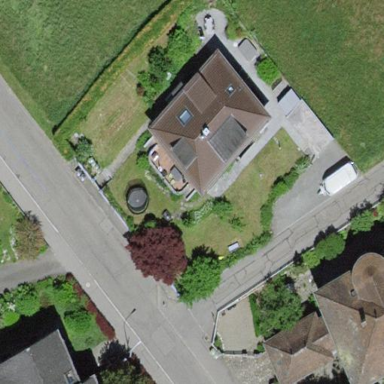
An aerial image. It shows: Hipped roof house.